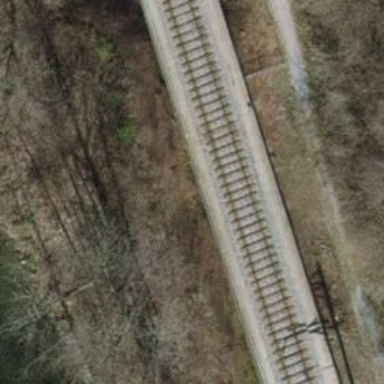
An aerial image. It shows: Solitary milestone along the railway.